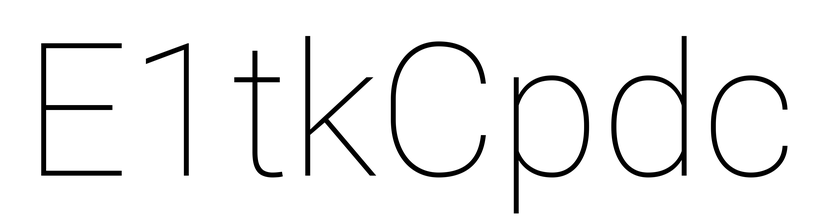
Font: Roboto_Thin